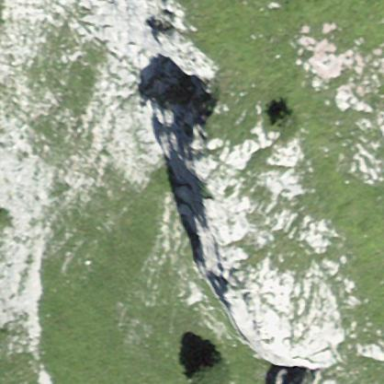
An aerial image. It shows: Landscape dominated by bare rock.